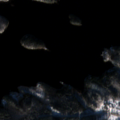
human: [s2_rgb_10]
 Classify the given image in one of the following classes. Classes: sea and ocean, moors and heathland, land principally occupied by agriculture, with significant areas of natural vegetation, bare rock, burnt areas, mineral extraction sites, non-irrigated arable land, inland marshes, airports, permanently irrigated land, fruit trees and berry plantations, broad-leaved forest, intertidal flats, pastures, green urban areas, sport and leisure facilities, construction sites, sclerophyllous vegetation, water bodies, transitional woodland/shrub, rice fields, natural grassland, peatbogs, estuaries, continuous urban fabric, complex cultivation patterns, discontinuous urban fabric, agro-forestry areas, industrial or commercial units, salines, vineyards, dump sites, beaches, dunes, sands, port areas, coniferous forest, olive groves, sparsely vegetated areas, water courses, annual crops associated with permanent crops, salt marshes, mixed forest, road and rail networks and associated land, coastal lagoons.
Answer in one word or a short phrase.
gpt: land principally occupied by agriculture, with significant areas of natural vegetation, coniferous forest, mixed forest, water bodies